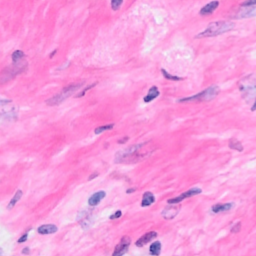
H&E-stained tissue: Breast